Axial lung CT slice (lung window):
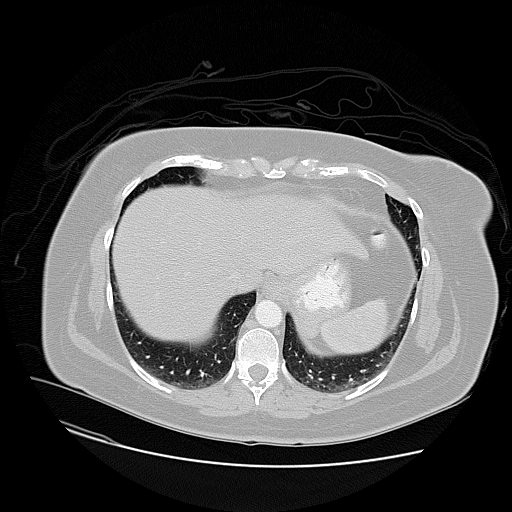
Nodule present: no